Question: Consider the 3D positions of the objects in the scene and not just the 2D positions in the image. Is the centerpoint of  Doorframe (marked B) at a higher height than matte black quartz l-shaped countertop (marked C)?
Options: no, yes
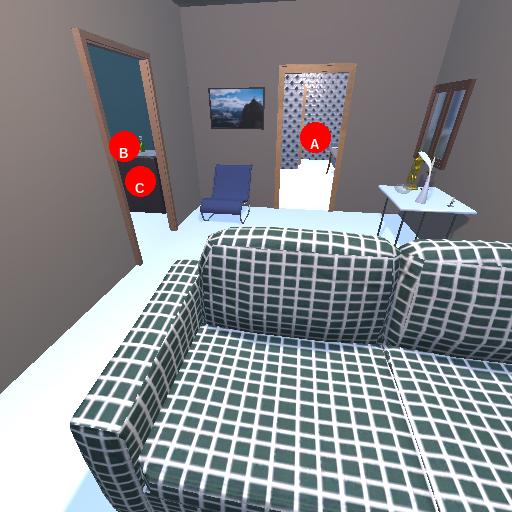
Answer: no